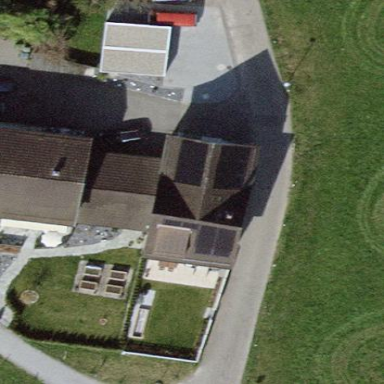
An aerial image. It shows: Terrace building.